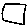
Label: square